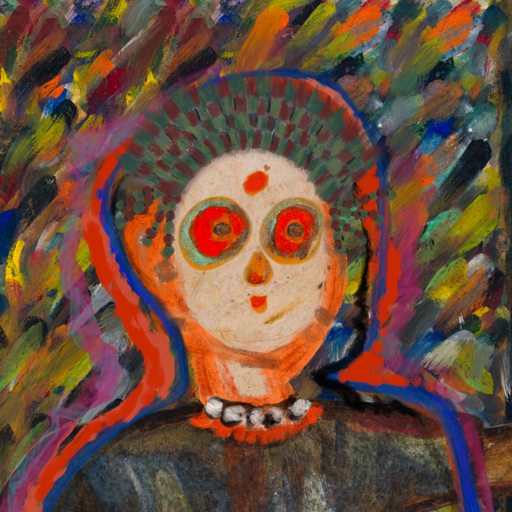
Background: An_Impression, Head And Neck Front: Rupkatha, Face Front: Sisters, Bust: Mosgoul, Hair Front: Experience, Head Accessory: After_Raid_Crown, Second Necklace: Blank, Necklace: An_Impression, Baby: Blank